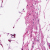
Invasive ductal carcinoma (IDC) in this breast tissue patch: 0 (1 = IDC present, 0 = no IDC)